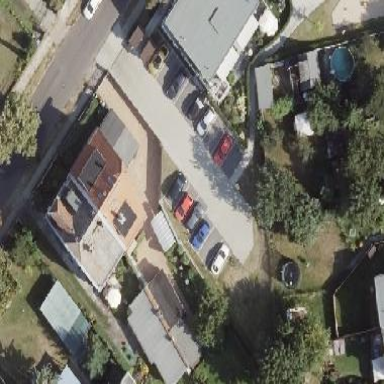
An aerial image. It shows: Parking available on the street side.